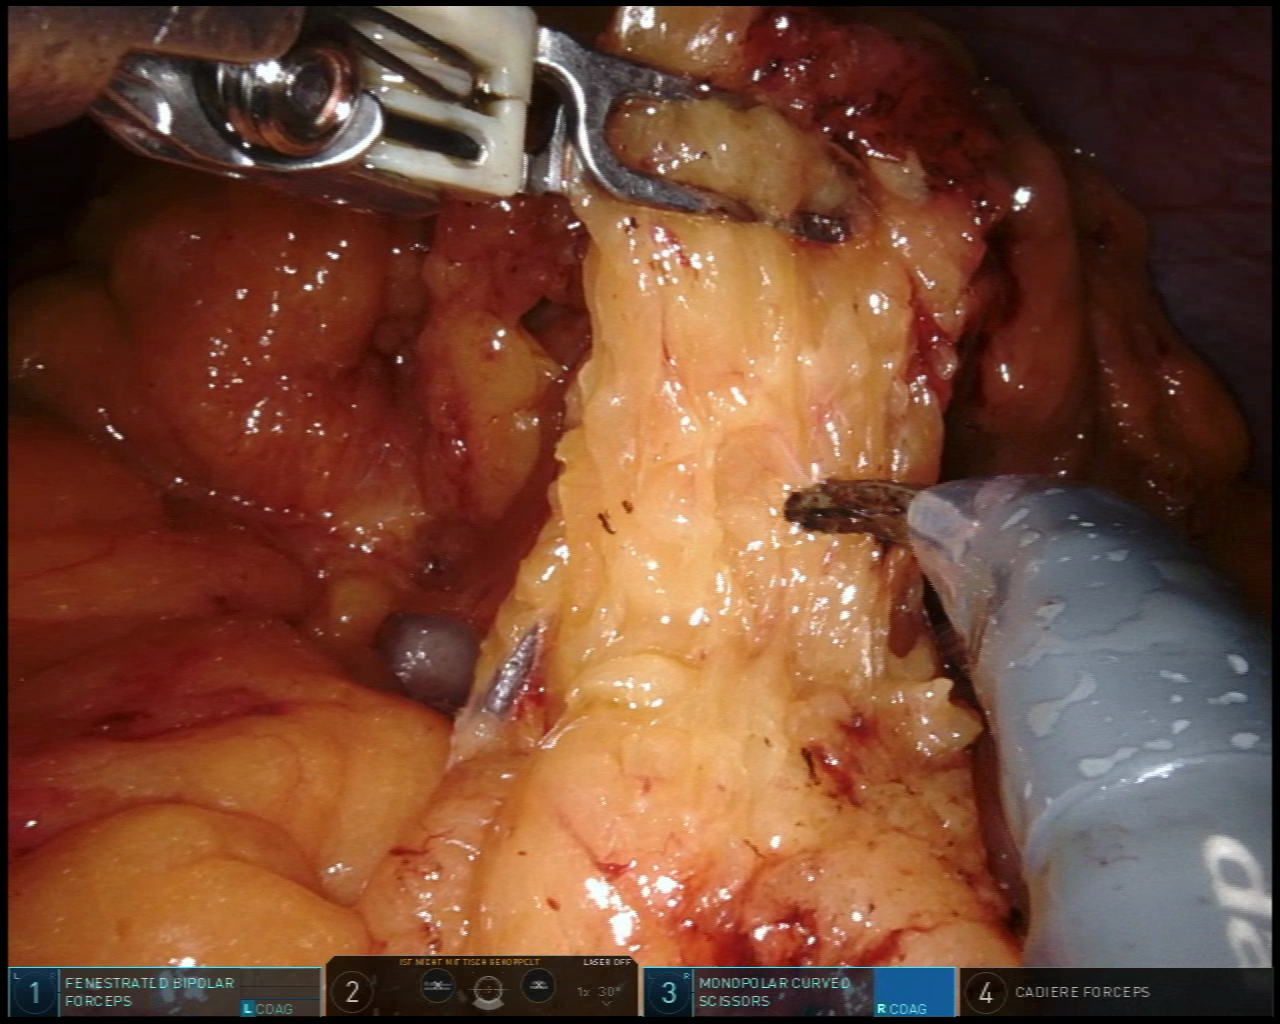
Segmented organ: stomach
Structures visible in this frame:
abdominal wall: yes
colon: no
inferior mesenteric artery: no
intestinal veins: no
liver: no
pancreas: no
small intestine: no
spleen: no
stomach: yes
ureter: no
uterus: no
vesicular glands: no